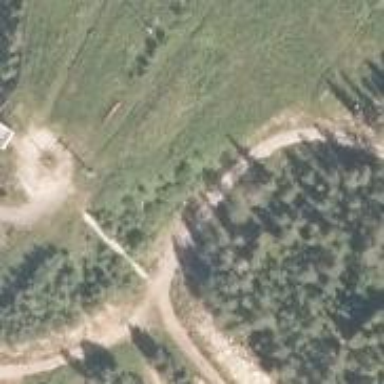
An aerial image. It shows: Driveway designated as nordic skiing track. The track is groomed for classic and skating styles.